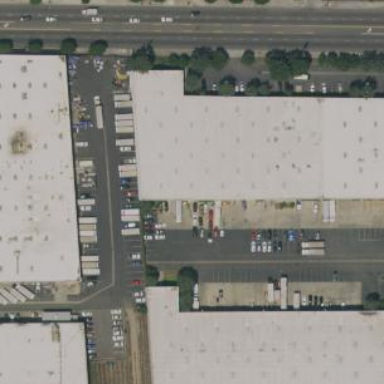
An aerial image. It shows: Warehouse building.